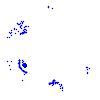
Particle: electron